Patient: sex M, age 51
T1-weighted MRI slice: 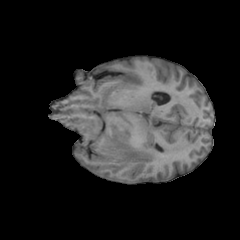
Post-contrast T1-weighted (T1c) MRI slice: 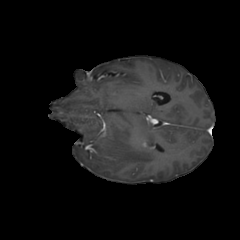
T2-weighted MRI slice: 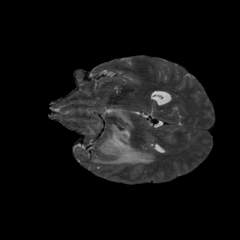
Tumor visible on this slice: yes
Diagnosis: Glioblastoma, IDH-wildtype
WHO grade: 4